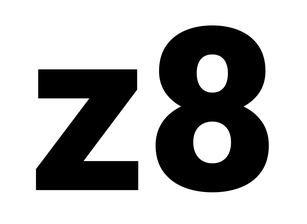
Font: Roboto_Black